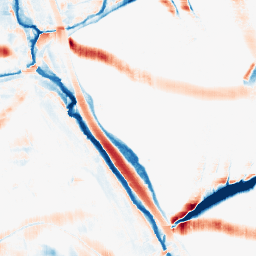
Category: morphological
Decomposition family: morphological_rect
Decomposition parameters: operation: average
width: 20
height: 20
Upsampling method: bicubic
Upsampling parameters: scale: 8
Upsampling scale: 8